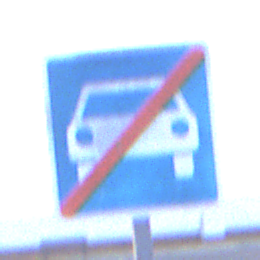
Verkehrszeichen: EndeKraftfahrstrasse
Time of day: SunriseSunset
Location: Outdoor (Urban)
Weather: Overcast
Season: NotSpecified
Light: Natural